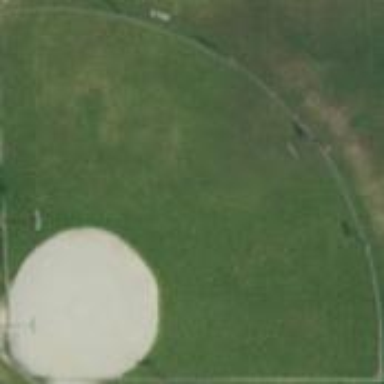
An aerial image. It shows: Baseball pitch for leisure and sports activities.